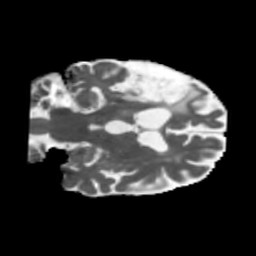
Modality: MD
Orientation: coronal
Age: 58
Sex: male
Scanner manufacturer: siemens
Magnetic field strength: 3 T
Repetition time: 5.47 s
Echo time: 0.0854 s